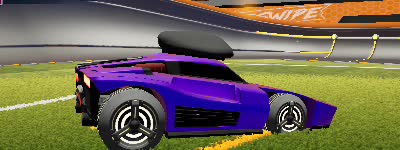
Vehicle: breakout